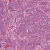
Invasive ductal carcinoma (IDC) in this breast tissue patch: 1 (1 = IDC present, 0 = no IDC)